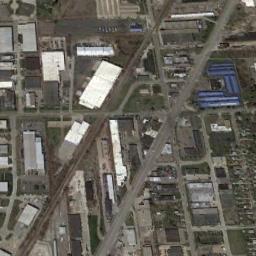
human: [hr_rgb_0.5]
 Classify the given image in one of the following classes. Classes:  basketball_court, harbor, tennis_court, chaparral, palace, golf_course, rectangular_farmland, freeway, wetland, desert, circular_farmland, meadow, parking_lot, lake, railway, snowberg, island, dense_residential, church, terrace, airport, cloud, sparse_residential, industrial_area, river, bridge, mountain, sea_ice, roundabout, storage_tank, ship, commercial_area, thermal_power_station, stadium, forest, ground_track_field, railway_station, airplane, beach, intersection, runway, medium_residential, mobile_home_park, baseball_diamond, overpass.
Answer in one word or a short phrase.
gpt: industrial_area